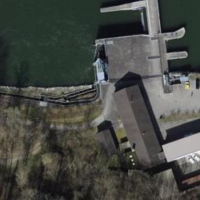
EUNIS habitat code: 15
Species observed at this site:
Tachybaptus ruficollis
Corvus corone
Podiceps cristatus
Fulica atra
Alcedo atthis
Dendrocopos major
Buteo buteo
Sylvia atricapilla
Poecile palustris
Phylloscopus collybita
Cygnus olor
Carpinus betulus
Erithacus rubecula
Pica pica
Phoenicurus ochruros
Sitta europaea
Phoenicurus phoenicurus
Columba livia
Accipiter nisus
Cyanistes caeruleus
Anas platyrhynchos
Linaria cannabina
Troglodytes troglodytes
Passer domesticus
Turdus merula
Phalacrocorax carbo
Spatula clypeata
Parus major
Milvus milvus
Phylloscopus trochilus
Motacilla alba